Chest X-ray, PA view. Patient: 35 years old, sex F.
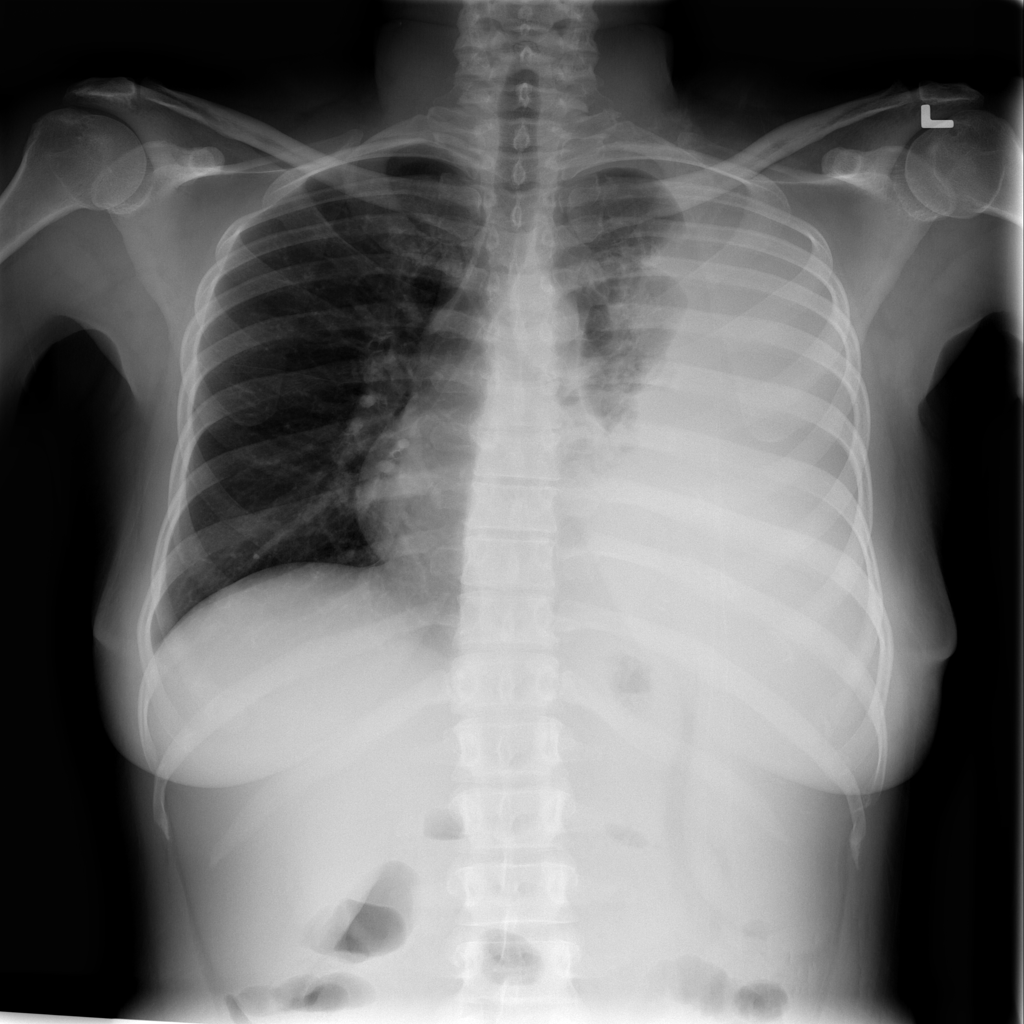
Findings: Mass